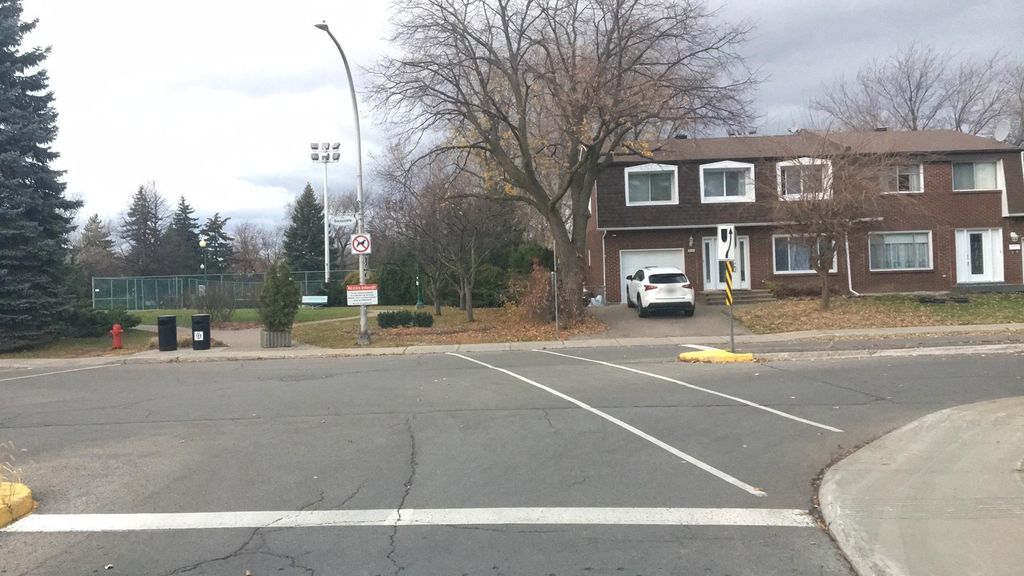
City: montreal